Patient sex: F
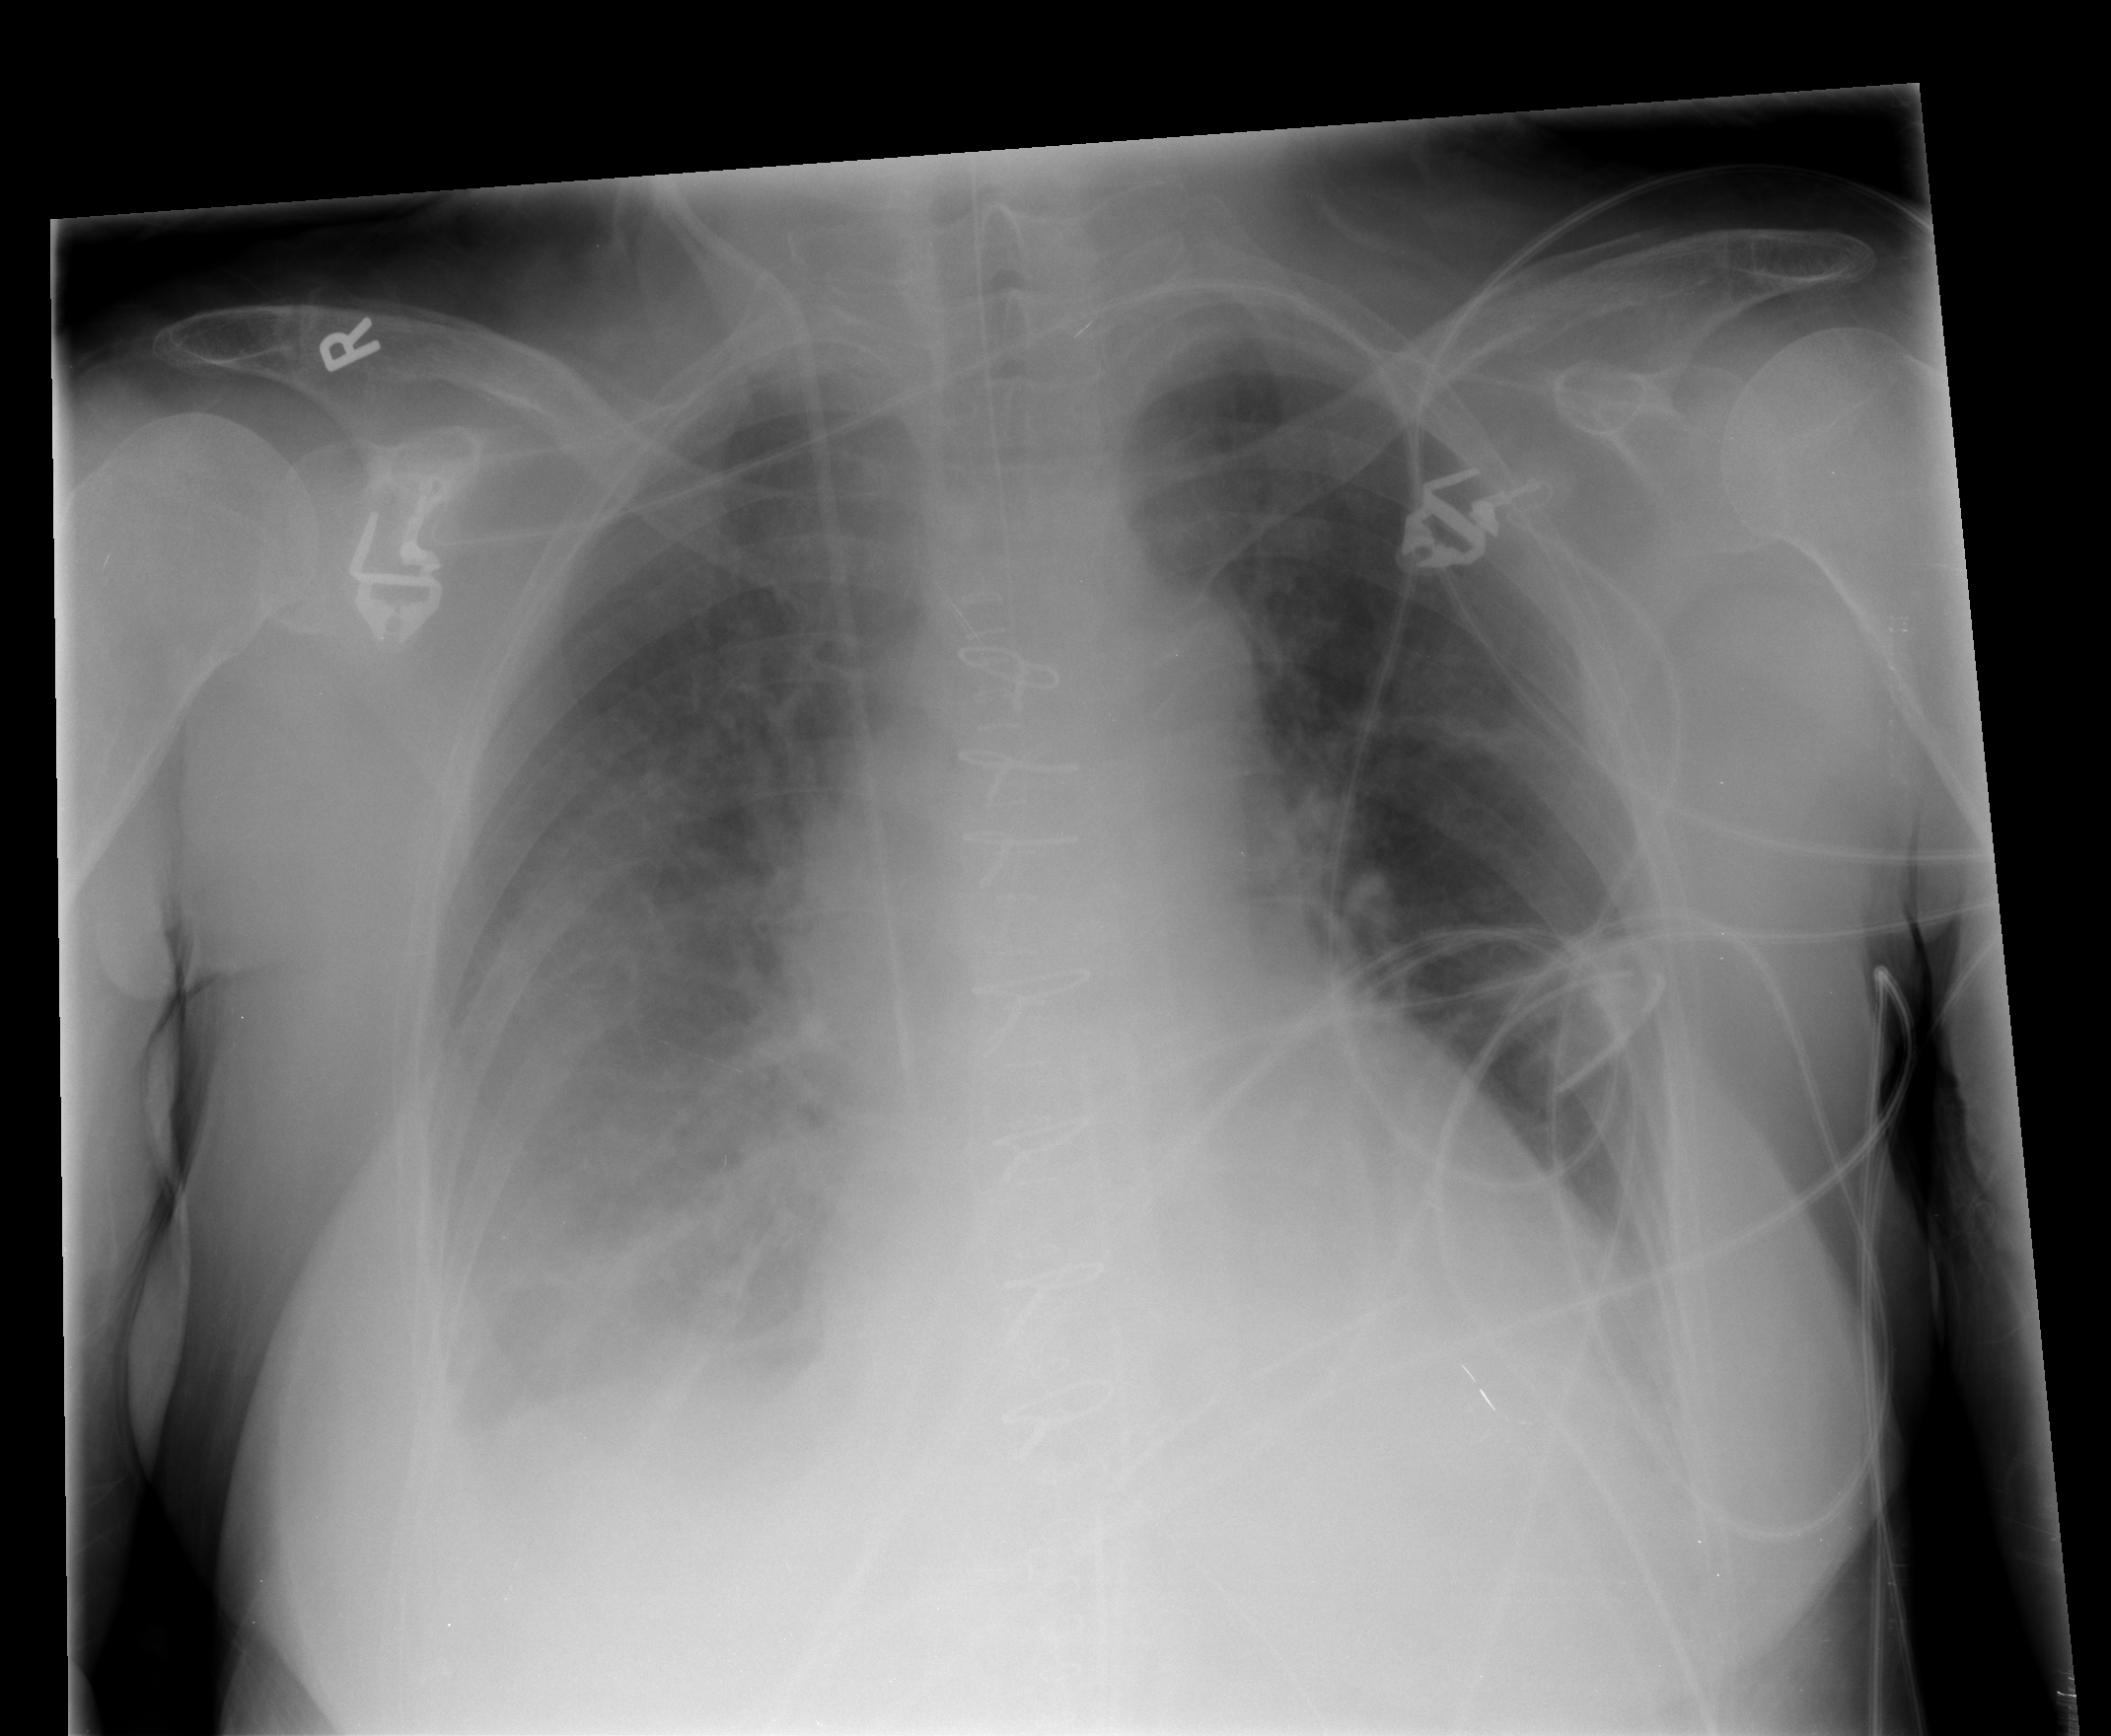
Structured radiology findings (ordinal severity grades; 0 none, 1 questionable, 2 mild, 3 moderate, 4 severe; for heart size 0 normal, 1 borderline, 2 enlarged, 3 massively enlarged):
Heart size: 1
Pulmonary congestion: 0
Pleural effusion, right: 3
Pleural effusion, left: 2
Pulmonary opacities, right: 0
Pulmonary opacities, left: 0
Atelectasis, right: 2
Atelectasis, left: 2